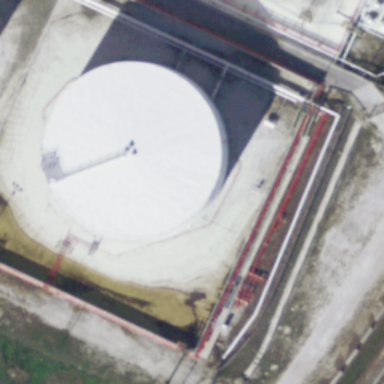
A white storage tank is on the ground .